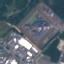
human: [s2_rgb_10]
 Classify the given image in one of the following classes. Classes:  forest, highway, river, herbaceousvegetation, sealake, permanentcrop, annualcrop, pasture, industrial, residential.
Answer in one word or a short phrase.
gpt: Industrial